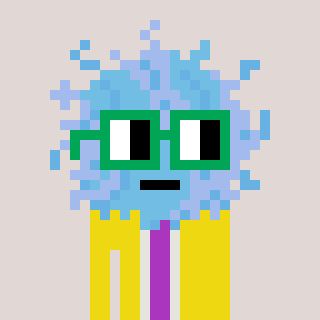
a pixel art character with square green glasses, a lint-shaped head and a yellow-colored body on a warm background